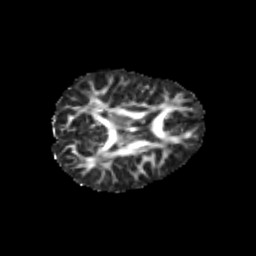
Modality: FA
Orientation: axial
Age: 6
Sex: female
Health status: healthy